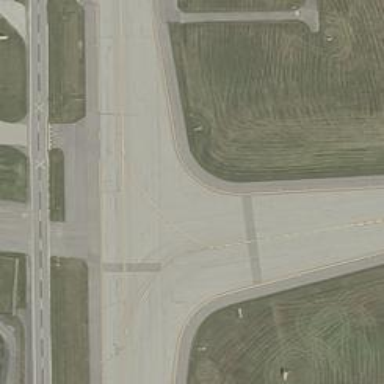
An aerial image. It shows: View of taxiway at the airport.